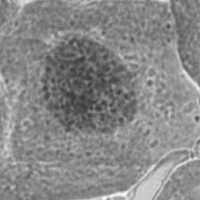
Label: prophase